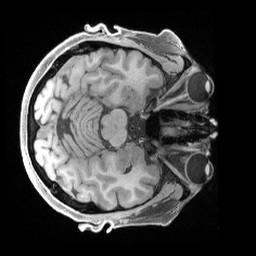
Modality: T1w
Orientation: axial
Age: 46
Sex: female
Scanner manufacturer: siemens
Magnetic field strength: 3 T
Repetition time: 2.4 s
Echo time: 0.00241 s